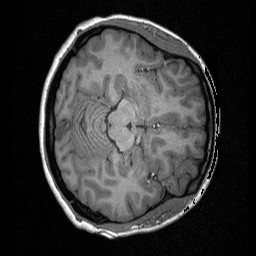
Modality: T1w
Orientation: axial
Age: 24
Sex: female
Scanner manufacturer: siemens
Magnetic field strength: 3 T
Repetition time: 1.64 s
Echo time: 0.00234 s